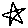
Label: star